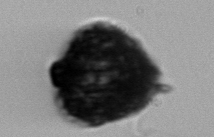
Label: Gonyaulax